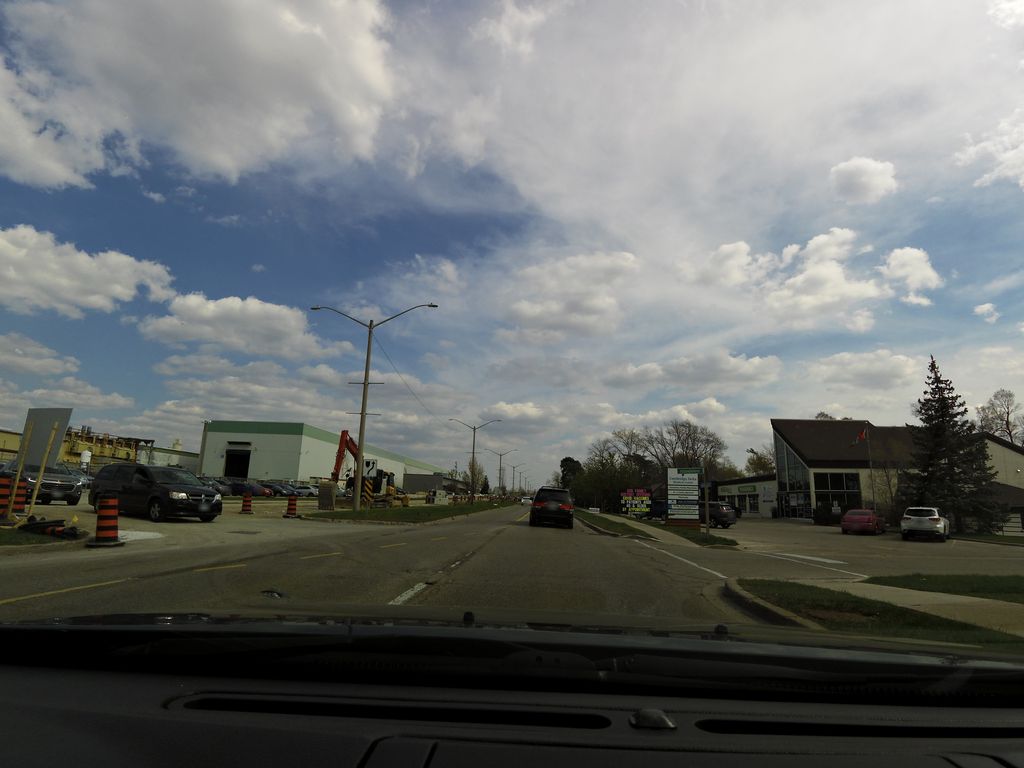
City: kitchener-waterloo